Question: I am want to use the <URL>
plugin to create a responsive menu.
The plugin works, but when I add submenus, they are not correctly centered underneath their parent.
<URL>
It doesn't completely work in the fiddle, and I'm not sure why, but you can still see the offcentered submenu that I'm talking about.
Here is a screen shot to illustrate what I'm seeing.

Here is my HTML
'''
<div class="small-12 large-8 columns navHolder">
<div class="menu-button">Menu</div>
<ul class="flexnav with-js opacity sm-screen flexnav-show" data-breakpoint="1025">
<li class="navOption"><a href="#">Nav 1</a></li>
<li class="navOption"><a href="#">Nav 2</a></li>
<li class="navOption"><a href="#">Nav 3</a>
<ul>
<li class="nav-list"><a href="#">Submenu 1</a></li>
<li class="nav-list"><a href="#">Submenu 2</a></li>
</ul>
</li>
<li class="navOption"><a href="#">Nav 4</a></li>
</ul>
</div>
'''
I didnt change any of the plug in CSS but here is the custom stuff I have in my own style sheet
'''
/*Header*/
#mainLogo{
margin-top:20px;
}
.loginSignUpButtons p{
margin-top:20px;
}
/*FlexNav*/
.navHolder{
margin-top:20px;
}
'''
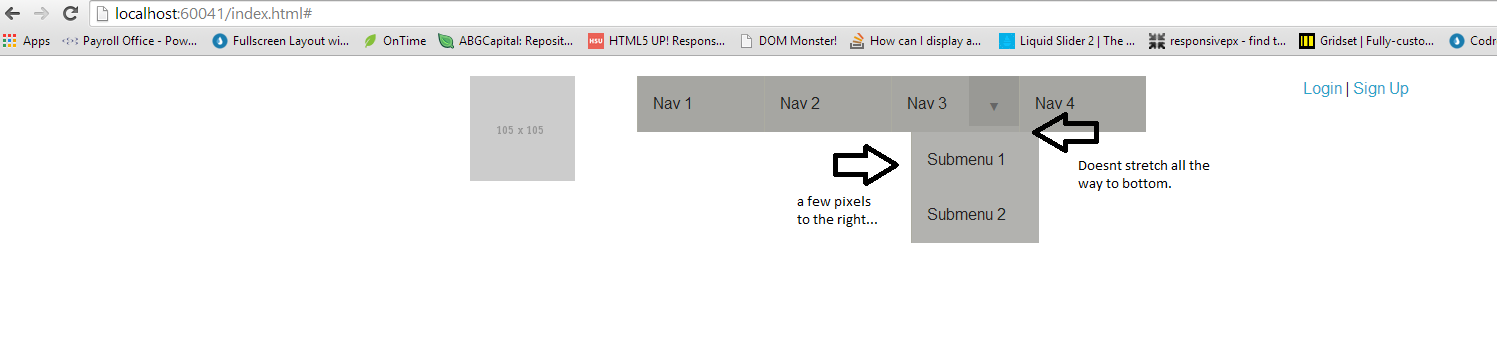
Answer: The submenus have padding, remove that:
'''
.navOption ul {padding:0}
'''
<URL>